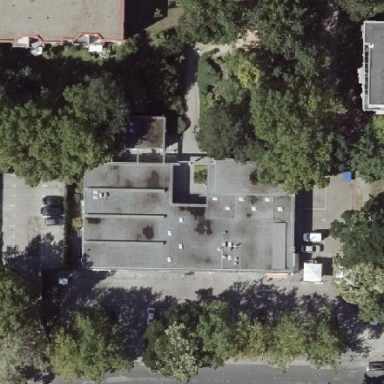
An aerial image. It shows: Retail building.